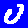
Digit: 0